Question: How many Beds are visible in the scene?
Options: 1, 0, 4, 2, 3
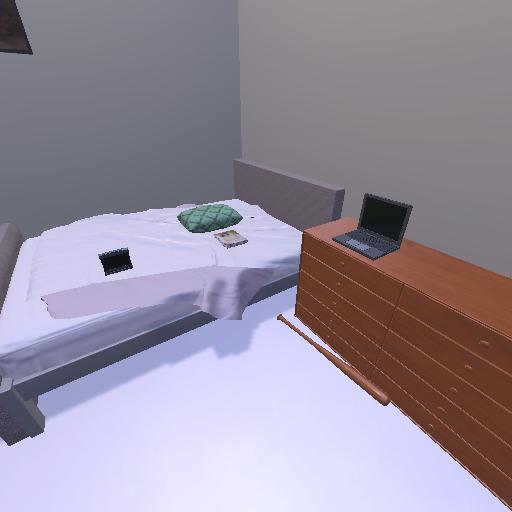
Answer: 1